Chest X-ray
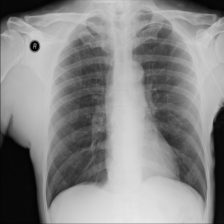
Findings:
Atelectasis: negative
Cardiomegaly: negative
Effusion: negative
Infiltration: negative
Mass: negative
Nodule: negative
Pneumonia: negative
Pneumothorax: negative
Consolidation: negative
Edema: negative
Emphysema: negative
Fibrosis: negative
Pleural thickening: negative
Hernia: negative